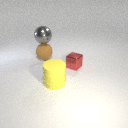
large brown rubber sphere behind large yellow rubber cylinder